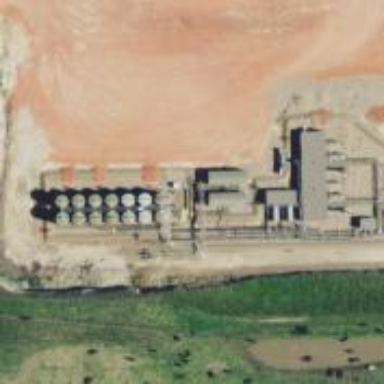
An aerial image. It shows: Storage tank that is man-made.